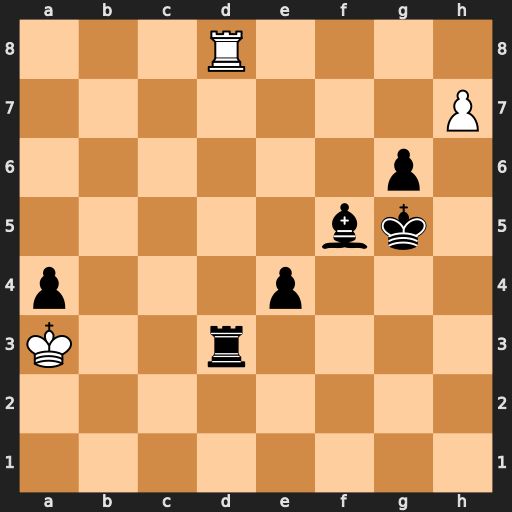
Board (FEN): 3R4/7P/6p1/5bk1/p3p3/K2r4/8/8
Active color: w
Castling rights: -
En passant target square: -
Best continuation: Rxd3 exd3 h8=Q